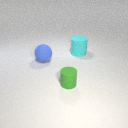
large blue rubber sphere to the left of large cyan rubber cylinder